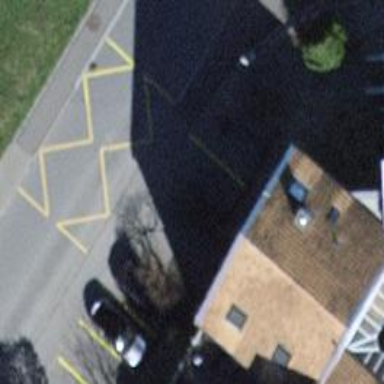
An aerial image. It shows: Bus stop with platform for public transport.